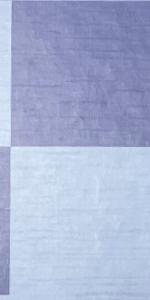
Label: Empty